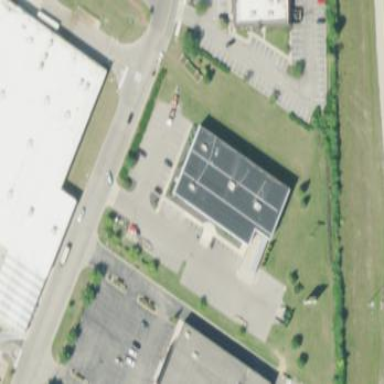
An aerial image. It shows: Hardware shop located in building.